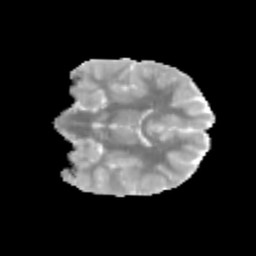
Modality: MD
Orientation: coronal
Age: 8
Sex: male
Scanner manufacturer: siemens
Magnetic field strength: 3 T
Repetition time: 3.8 s
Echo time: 0.07 s